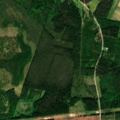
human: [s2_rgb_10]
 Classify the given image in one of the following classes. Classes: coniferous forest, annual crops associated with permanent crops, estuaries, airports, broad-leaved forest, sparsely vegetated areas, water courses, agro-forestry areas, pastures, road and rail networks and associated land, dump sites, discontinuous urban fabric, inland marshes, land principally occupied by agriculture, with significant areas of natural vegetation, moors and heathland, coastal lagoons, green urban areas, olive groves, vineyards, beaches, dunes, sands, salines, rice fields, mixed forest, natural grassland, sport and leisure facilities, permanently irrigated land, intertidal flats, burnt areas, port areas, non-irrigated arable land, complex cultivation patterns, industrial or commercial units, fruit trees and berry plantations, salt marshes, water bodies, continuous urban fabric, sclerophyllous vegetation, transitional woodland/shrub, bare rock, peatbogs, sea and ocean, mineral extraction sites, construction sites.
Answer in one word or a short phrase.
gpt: land principally occupied by agriculture, with significant areas of natural vegetation, coniferous forest, mixed forest, transitional woodland/shrub